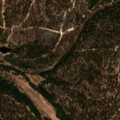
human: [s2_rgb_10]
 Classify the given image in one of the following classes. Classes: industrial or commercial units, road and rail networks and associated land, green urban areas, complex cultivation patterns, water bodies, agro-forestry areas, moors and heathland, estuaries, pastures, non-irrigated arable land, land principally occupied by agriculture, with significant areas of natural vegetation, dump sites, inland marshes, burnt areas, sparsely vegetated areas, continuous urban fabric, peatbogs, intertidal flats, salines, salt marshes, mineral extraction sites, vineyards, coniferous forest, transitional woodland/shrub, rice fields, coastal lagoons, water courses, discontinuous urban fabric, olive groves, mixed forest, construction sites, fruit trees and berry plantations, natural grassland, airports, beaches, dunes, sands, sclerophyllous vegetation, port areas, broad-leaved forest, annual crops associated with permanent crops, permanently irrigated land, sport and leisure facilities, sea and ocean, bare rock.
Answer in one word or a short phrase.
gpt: permanently irrigated land, broad-leaved forest, coniferous forest, mixed forest